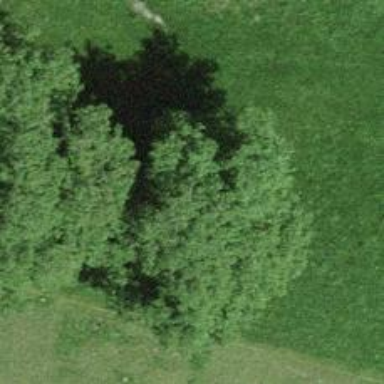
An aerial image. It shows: Single tag "natural: tree."